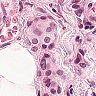
Metastatic tissue present: yes